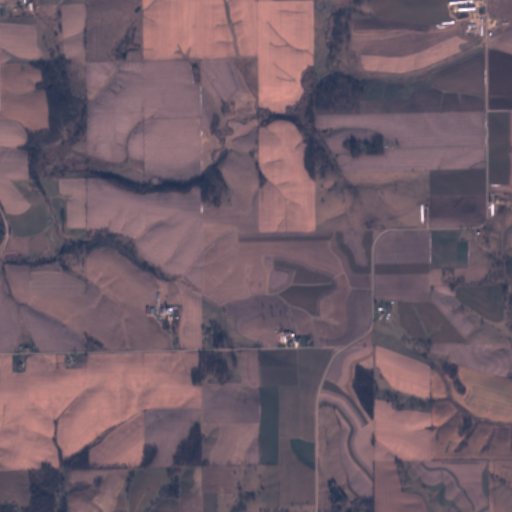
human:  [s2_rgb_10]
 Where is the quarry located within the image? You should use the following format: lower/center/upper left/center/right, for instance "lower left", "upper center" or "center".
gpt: The quarry is located in the center left of the image.
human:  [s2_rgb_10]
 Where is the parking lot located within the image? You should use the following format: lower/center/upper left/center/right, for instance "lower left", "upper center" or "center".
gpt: There is no parking lot in the image.